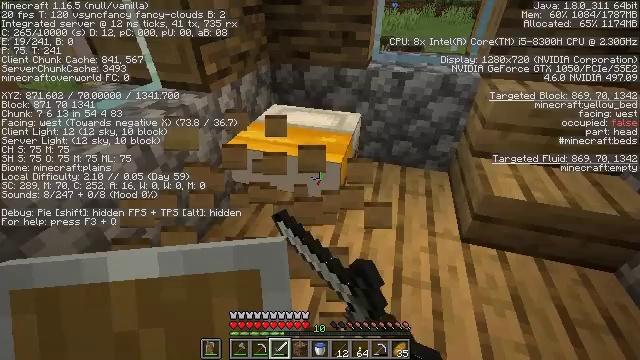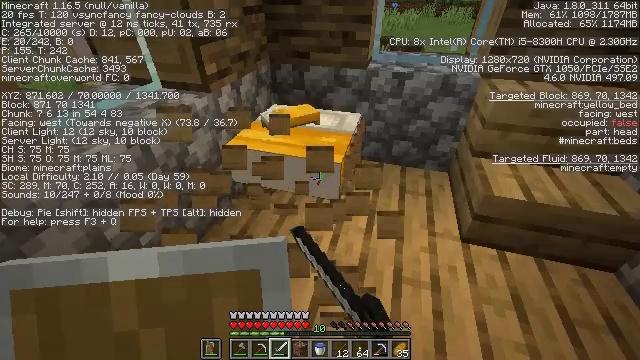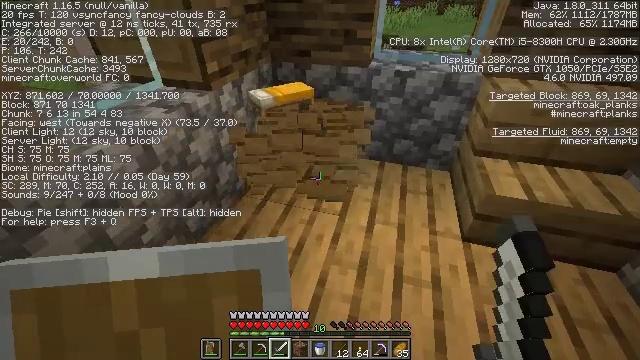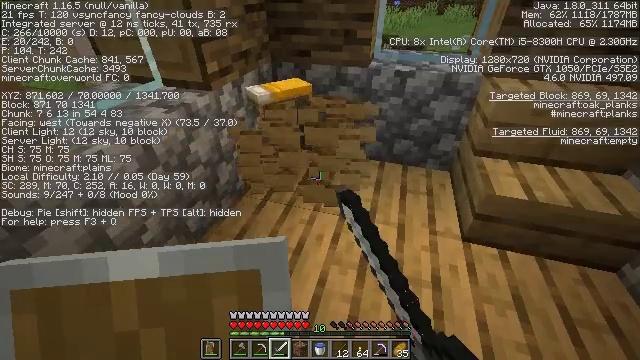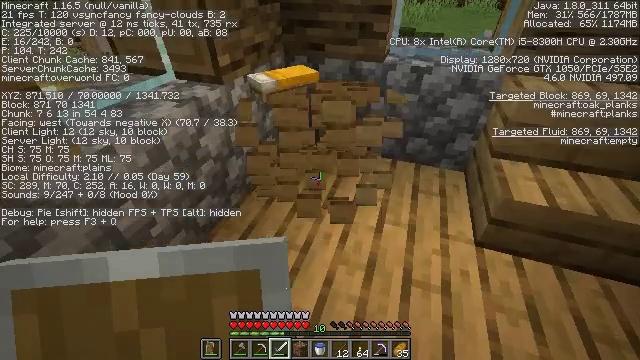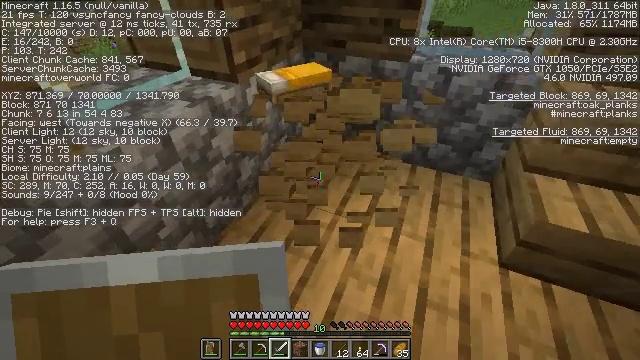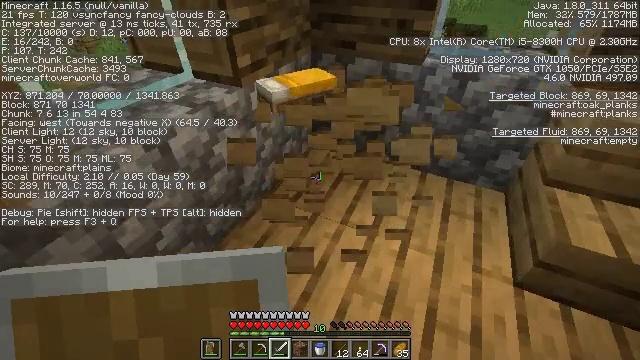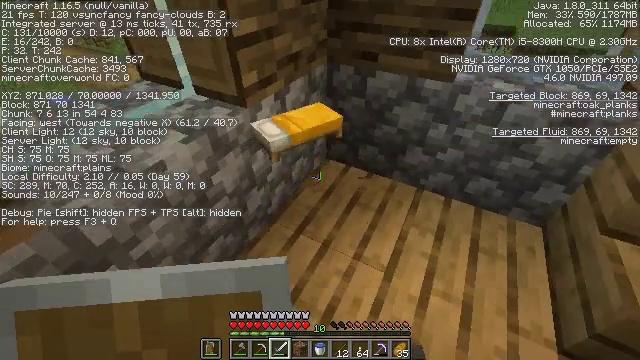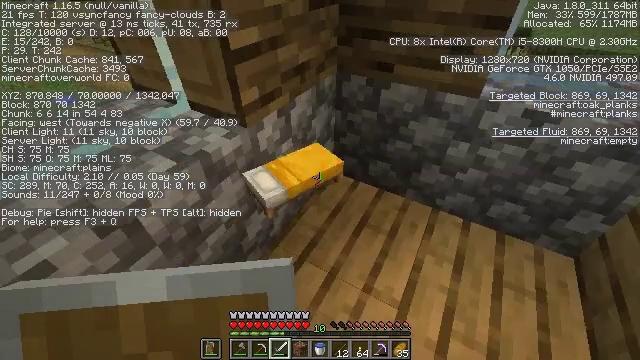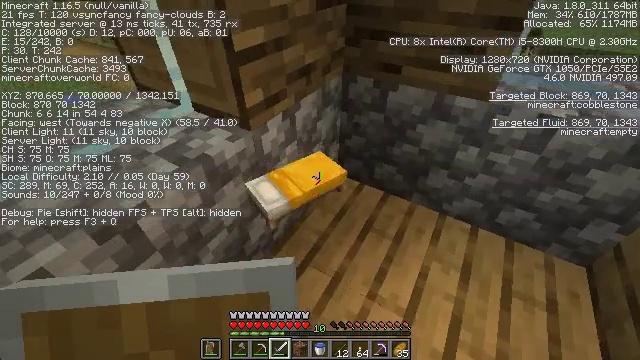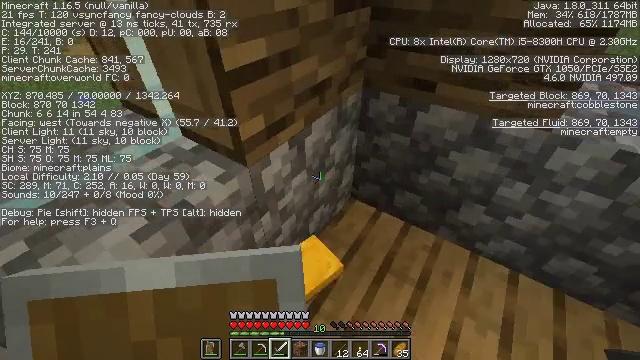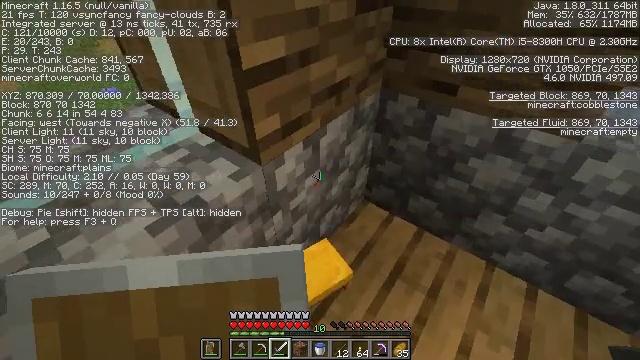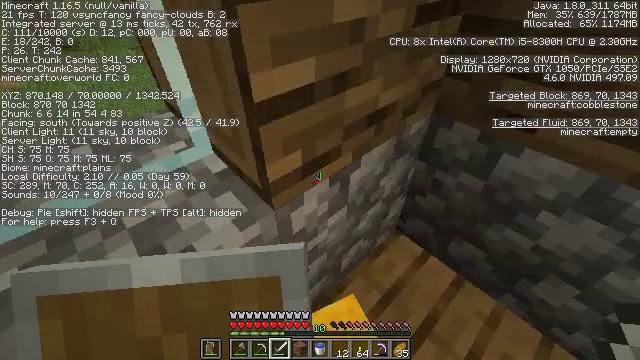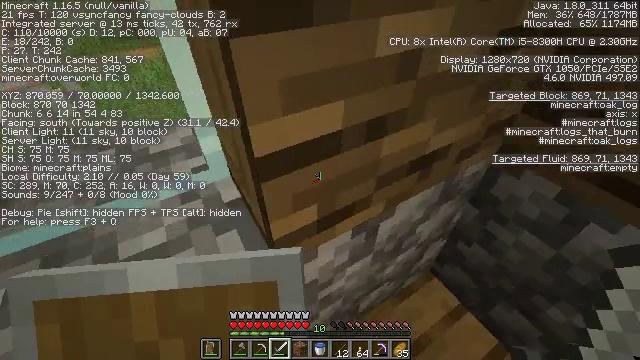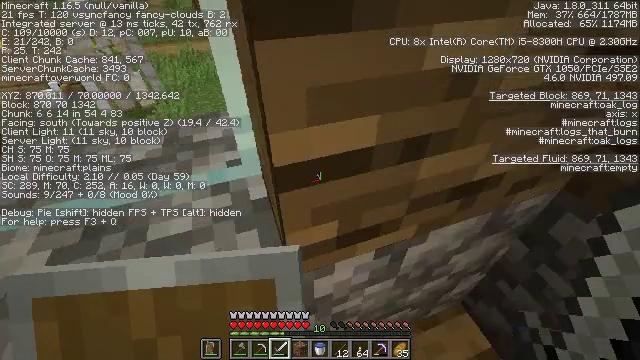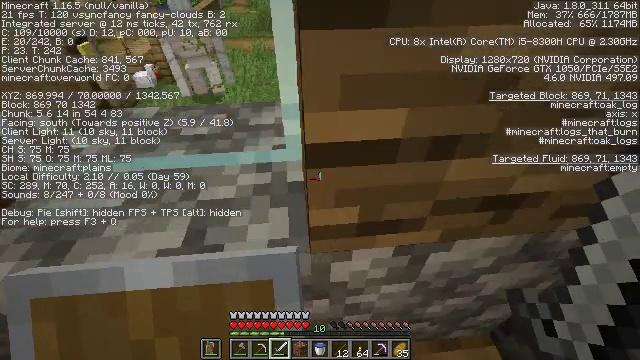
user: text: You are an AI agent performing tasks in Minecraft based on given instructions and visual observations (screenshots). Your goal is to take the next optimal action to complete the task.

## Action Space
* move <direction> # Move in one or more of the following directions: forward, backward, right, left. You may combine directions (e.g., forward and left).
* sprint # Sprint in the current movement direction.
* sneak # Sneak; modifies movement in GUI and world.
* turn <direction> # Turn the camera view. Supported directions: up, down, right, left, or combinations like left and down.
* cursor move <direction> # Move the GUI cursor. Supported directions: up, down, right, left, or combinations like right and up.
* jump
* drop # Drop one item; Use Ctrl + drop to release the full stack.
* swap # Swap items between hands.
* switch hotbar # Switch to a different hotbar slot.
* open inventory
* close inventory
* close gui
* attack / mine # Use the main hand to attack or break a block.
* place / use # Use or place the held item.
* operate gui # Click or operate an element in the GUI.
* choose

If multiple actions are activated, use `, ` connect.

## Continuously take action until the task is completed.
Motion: motion action
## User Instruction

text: Mine the smooth stone.
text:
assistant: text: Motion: attack / mine
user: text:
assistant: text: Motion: attack / mine
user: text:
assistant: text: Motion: no_op
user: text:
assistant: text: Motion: move forward, turn left and down
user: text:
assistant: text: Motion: move forward, turn left and down
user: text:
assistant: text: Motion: move forward, turn left
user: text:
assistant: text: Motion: move forward, turn left
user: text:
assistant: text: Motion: move forward, turn left
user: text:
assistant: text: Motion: move forward, turn left
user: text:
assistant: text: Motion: move forward, turn left
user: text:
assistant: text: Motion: move forward, turn left
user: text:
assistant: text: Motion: move forward, turn left
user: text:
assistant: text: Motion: turn left
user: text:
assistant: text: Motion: turn left
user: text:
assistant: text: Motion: move back, turn left
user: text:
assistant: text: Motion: move back, turn left
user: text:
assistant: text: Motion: move back and move left, turn left
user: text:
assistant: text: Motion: move back and move left, turn left
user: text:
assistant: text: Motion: move left, turn left and up
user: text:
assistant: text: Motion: move left, turn left and up
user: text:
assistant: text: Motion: move forward and move left, turn left and up
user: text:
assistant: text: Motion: move forward and move left, turn left
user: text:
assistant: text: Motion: move forward and move left, turn left
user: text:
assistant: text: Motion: move forward, turn left
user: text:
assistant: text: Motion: move forward, turn left and up
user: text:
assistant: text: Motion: move forward, turn left and up
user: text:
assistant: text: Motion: move forward, turn up
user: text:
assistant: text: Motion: move forward, turn up
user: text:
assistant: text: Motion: move forward, turn up
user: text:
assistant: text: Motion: move forward and move left